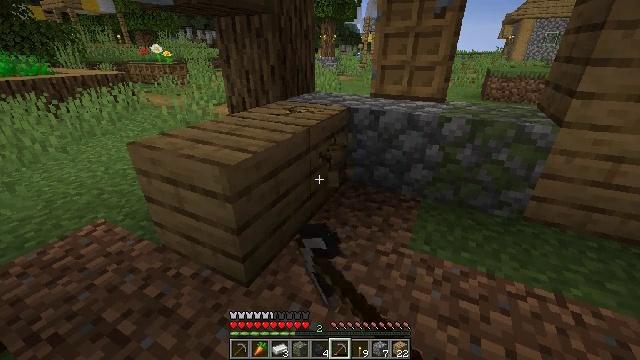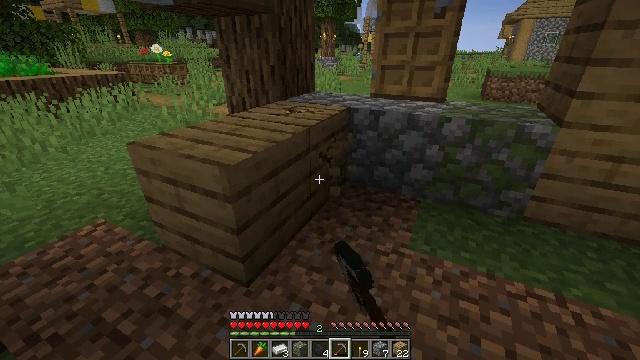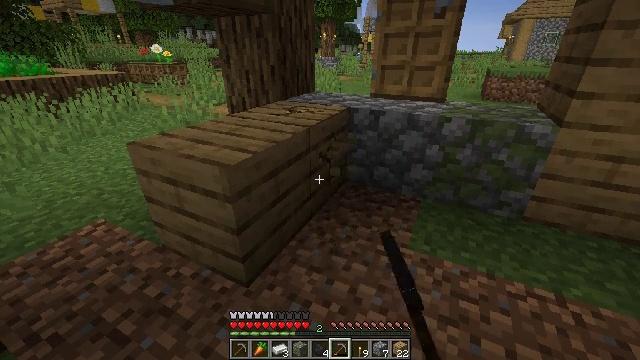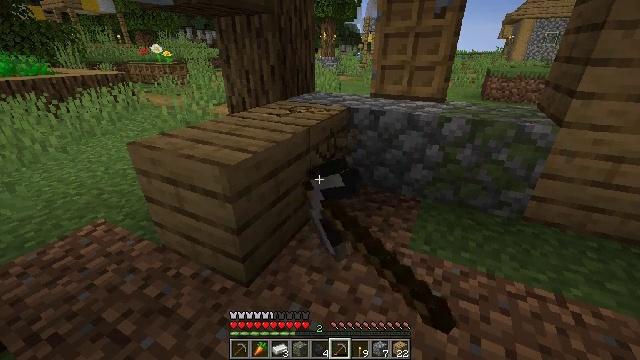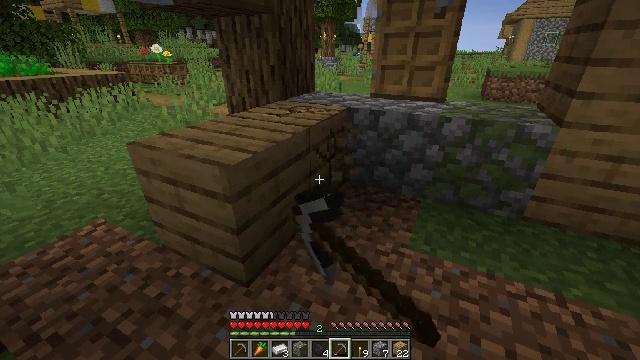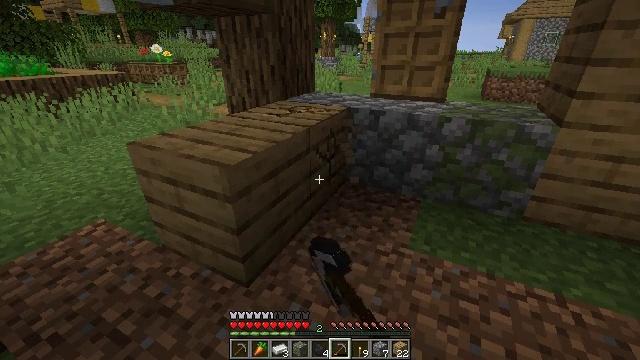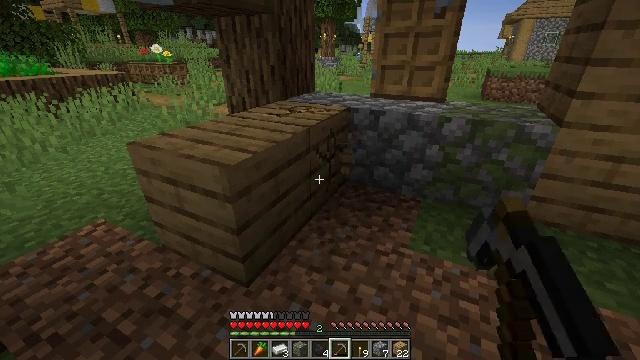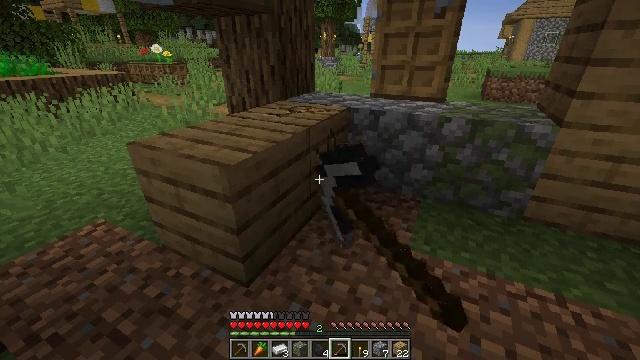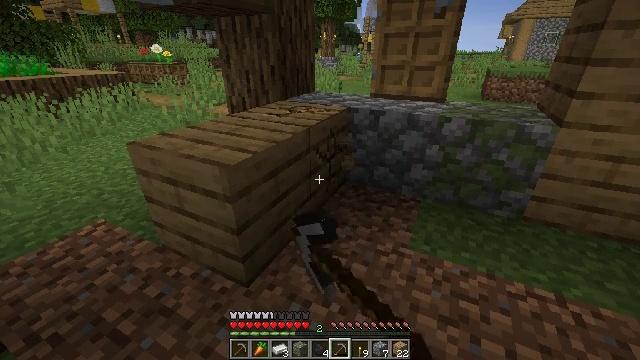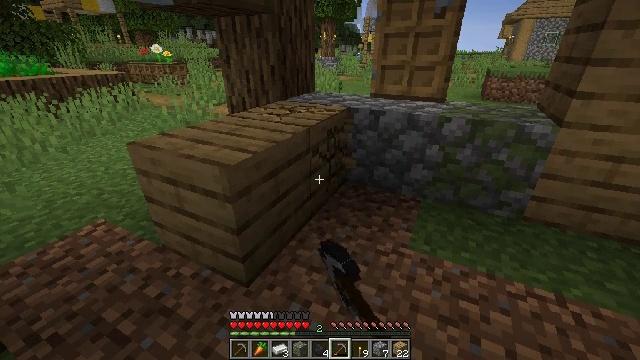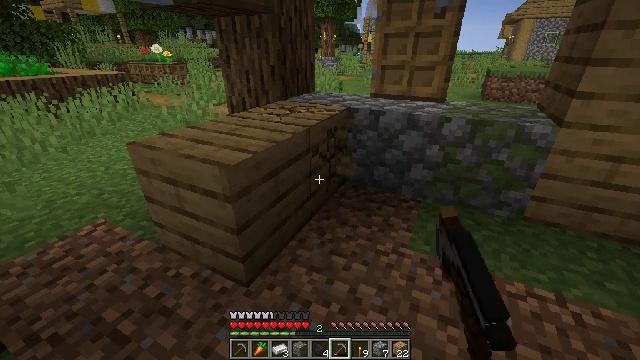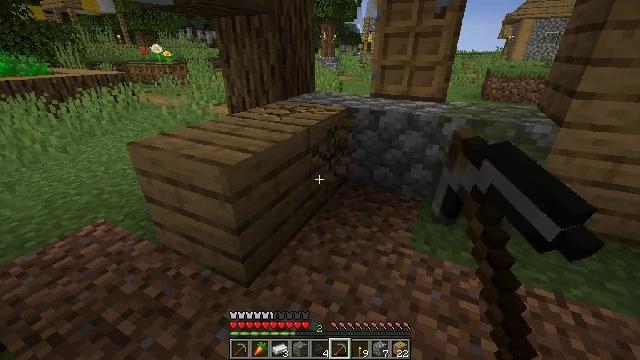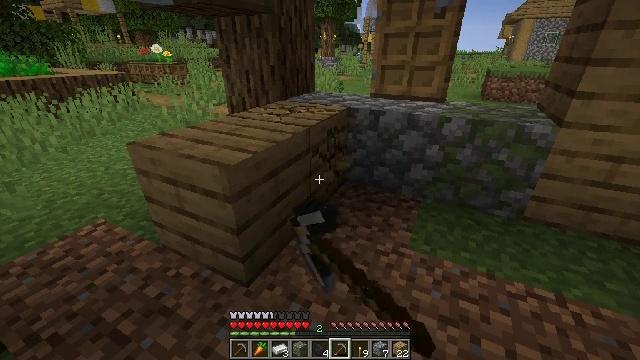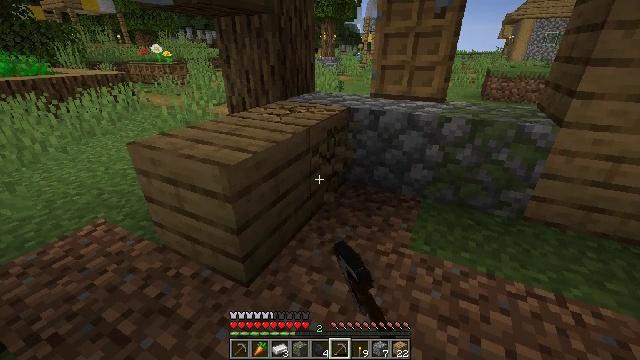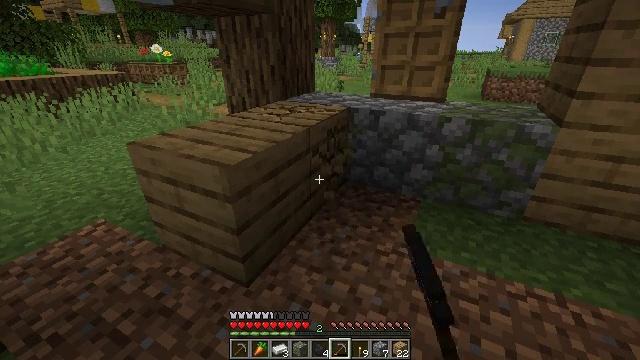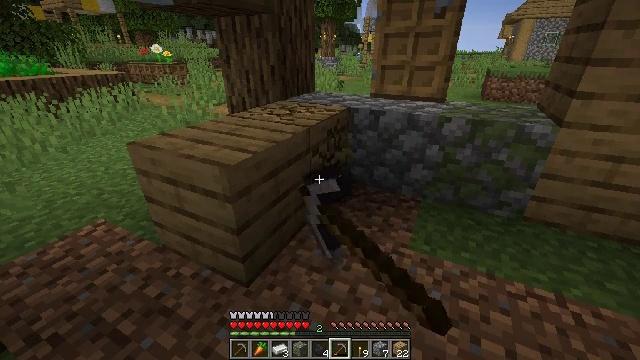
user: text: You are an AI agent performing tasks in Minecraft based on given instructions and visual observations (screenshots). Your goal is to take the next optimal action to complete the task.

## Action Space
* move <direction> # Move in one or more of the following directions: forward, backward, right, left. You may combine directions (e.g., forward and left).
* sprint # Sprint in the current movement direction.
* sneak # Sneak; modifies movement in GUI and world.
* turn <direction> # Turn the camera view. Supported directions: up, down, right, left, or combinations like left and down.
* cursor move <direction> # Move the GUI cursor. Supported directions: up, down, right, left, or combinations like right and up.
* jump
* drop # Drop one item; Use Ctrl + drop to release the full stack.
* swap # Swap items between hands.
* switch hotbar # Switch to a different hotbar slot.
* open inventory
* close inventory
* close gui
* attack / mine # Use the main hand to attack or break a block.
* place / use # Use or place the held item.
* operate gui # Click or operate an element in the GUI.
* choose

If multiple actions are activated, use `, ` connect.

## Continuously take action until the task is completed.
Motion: motion action
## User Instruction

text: Gather some oak planks.
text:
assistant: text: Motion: attack / mine
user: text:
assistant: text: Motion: attack / mine
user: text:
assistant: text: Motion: attack / mine
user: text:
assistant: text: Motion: attack / mine
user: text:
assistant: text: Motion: attack / mine
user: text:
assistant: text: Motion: attack / mine
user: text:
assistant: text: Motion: attack / mine
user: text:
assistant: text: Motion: attack / mine
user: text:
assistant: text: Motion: attack / mine
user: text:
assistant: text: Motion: attack / mine
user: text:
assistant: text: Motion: attack / mine
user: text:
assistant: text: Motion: attack / mine
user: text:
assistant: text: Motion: attack / mine
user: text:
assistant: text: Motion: attack / mine
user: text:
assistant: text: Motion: attack / mine
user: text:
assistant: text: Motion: attack / mine
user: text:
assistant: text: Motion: attack / mine
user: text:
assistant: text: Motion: attack / mine
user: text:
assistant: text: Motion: attack / mine
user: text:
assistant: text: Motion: attack / mine
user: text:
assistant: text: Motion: attack / mine
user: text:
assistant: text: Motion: attack / mine
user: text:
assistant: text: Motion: attack / mine
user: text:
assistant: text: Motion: attack / mine
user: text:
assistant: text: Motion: attack / mine
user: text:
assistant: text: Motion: attack / mine
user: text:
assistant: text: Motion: attack / mine
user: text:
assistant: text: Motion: attack / mine
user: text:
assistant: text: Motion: attack / mine
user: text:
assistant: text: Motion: attack / mine